Question: In our app, a selection box is added dynamically to new rfq form. The problem is instead of the view, the code gets printed on the screen. The code is based on railscasts.com #197 with some modification.
Here is the code in rfqs/_form_new.html.erb:
'''
<div id="std">
<%= render :partial => 'standards', :collection => @rfq.standards, :locals => { :f => f } %>
</div>
<p><%= link_to_add_fields "Add Std", f, :standards, @rfq %></p>
'''
Here is the screen shot after clicking "Add Std":

Here is the link_to_add_fields:
'''
def link_to_add_fields(name, f, association, obj)
if association == :standards
new_object = obj.standards.build
else
new_object = obj.test_items.build
end
link_to_function(name, "add_fields(this, "#{association}", "escape_javascript(render :partial => association.to_s, :collection => new_object, :locals => { :f => f })")")
end
'''
Here is the add_fields:
'''
function add_fields(link, association, content) {
var new_id = new Date().getTime();
var regexp = new RegExp("new_" + association, "g")
$(link).parent().before(content.replace(regexp, new_id));
}
'''
The relationship between rfq and standard is HABTM. In railscasts.com example, the relationship is has_many and belongs_to.
Thank you so much for the help.
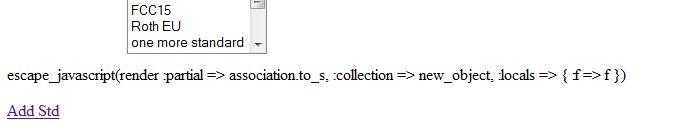
Answer: The issue is that you are passing in a string with escape_javascript... in it to the link_to_function.
You probably want to render the partial immediately and put that in the link_to_function
'''
link_to_function(name, "add_fields(this, "#{association}", #{escape_javascript(render :partial => association.to_s, :collection => new_object, :locals => { :f => f })})")
'''